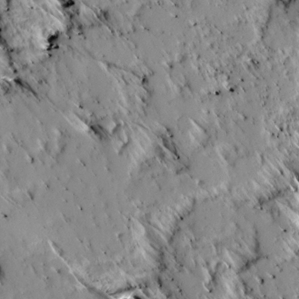
Label: non_frost